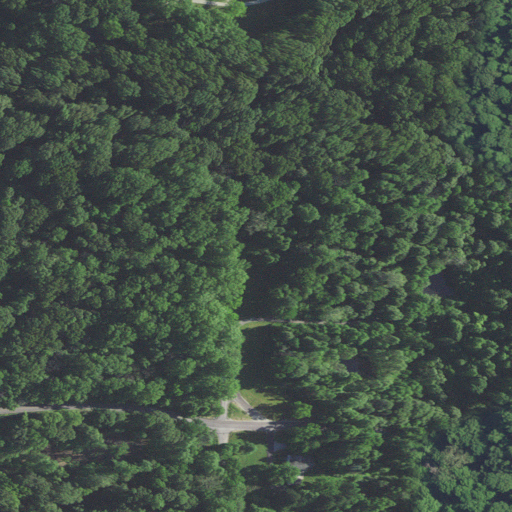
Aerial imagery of mountain in Indiana named Clark Hill containing deciduous forest, open development, and mixed forest